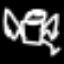
Label: angel